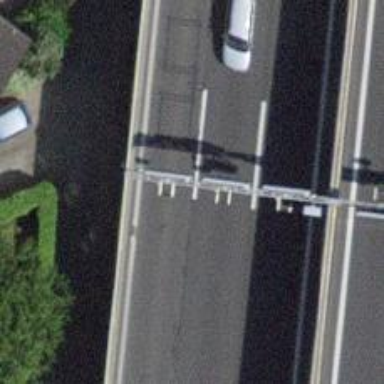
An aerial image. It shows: Gantry structure.